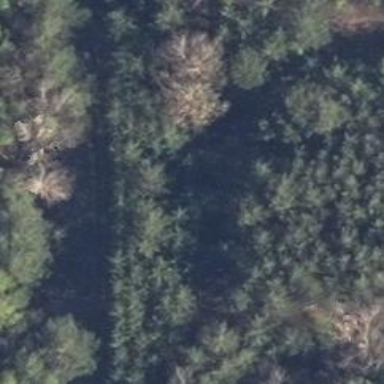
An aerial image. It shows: Abandoned railway.